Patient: sex F, age 63
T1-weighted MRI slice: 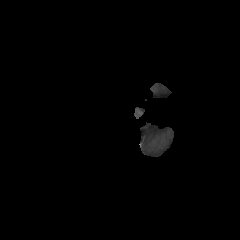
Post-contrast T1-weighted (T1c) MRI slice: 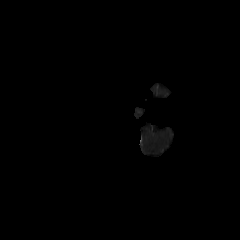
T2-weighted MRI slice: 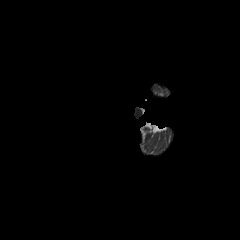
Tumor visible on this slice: no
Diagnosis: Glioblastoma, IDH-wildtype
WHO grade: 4